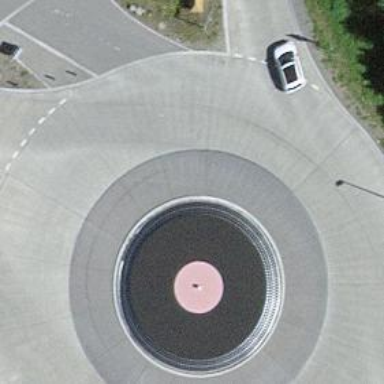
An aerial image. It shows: Primary highway with asphalt surface leading to roundabout.